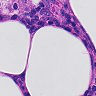
Metastatic tissue present: no